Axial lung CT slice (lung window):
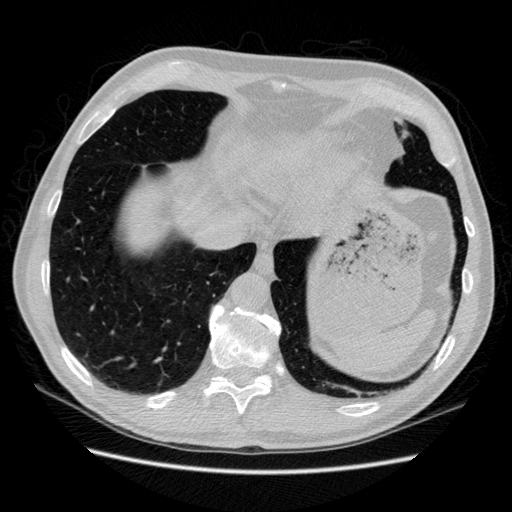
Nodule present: no